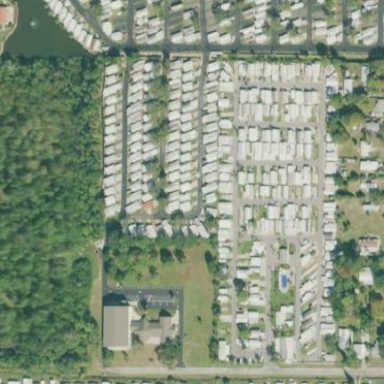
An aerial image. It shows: Caravan site for tourism.